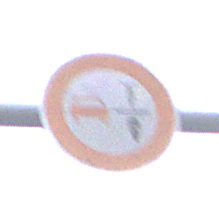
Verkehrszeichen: VerbotUeberholenEinspurigeFahrzeuge
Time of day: MorningAfternoon
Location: Outdoor (Urban)
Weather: Overcast
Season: NotSpecified
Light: Natural